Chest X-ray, AP view. Patient: 53 years old, sex M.
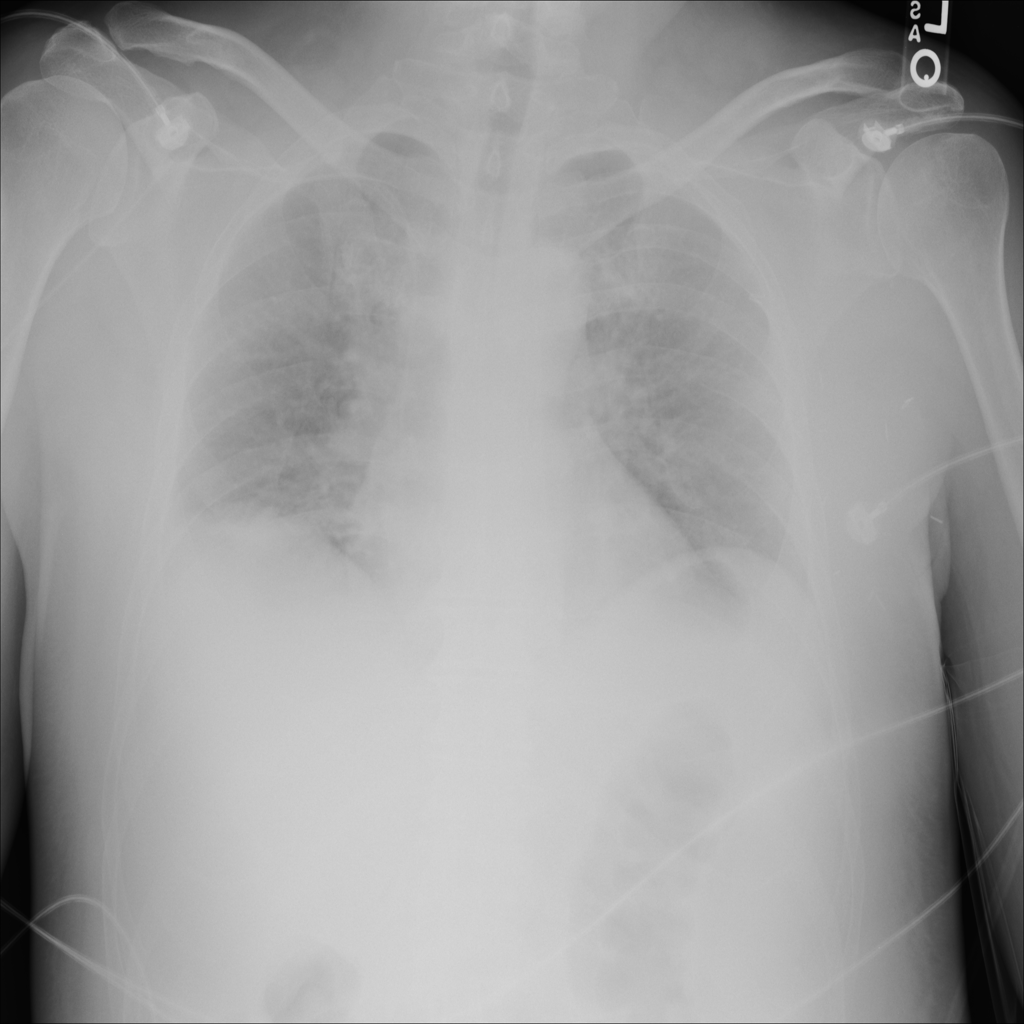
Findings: No Finding